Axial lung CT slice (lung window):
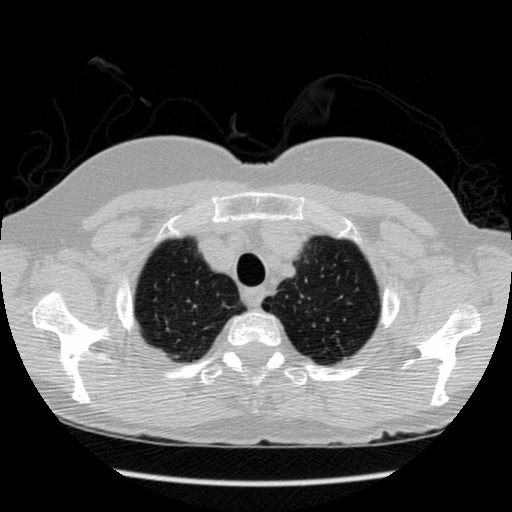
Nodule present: no